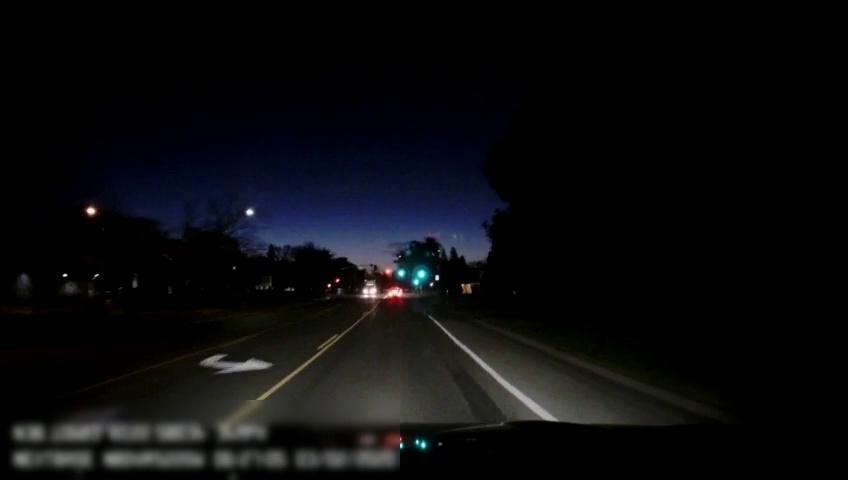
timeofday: Night
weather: Cloudy
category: Drivable Space
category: Vehicles | Truck
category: Vehicles | Car
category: Lanes | Current Lane
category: Lanes | Opposite Lane
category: Lanes | Current Lane